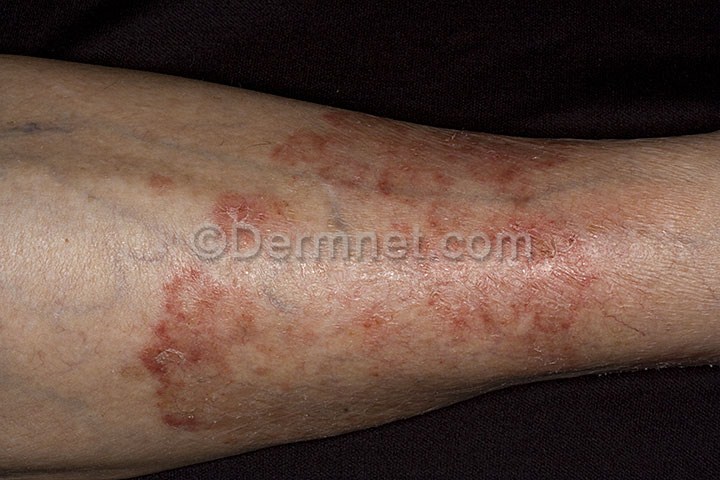
Disease: Tinea Ringworm Candidiasis and other Fungal Infections